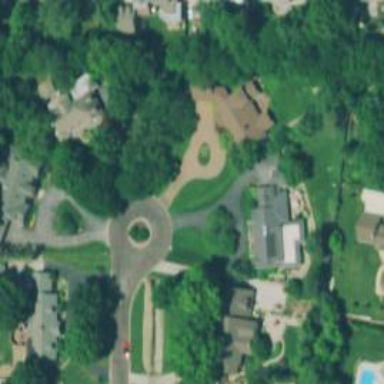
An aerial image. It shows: Turning loop on the road.